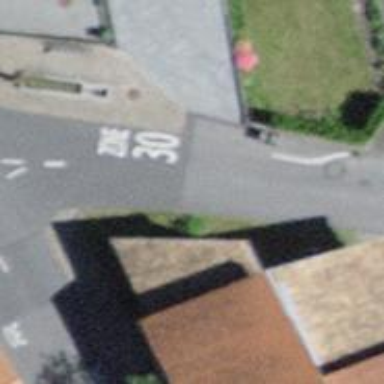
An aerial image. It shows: Asphalt road in residential area.